Question: I write any text and it show me the results that doesn't match with the text.
No matter what I insert in the field, the select2 give all the results always.
'''
$("#UserCliente").select2({
minimumInputLength: 3,
ajax: { // instead of writing the function to execute the request we use Select2's convenient helper
url: "../clients/listaclients/",
dataType: 'json',
data: function (term) {
return {
term: term, // search term
};
},
results: function (data) { // parse the results into the format expected by Select2.
// since we are using custom formatting functions we do not need to alter remote JSON data
return {results: data};
}
},
});
'''

What's going on?
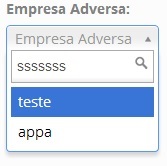
Answer: I found the solution.
It's simple: My json was always returning all the results. I made a change in the php to search fot the 'term' and bring the results.
thanks